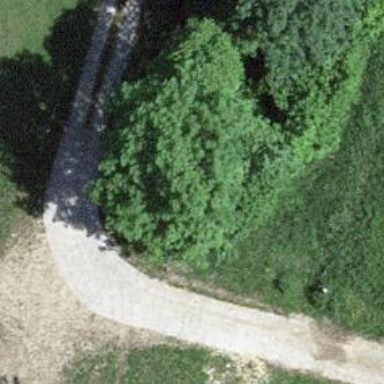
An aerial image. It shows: Culvert tunnel.